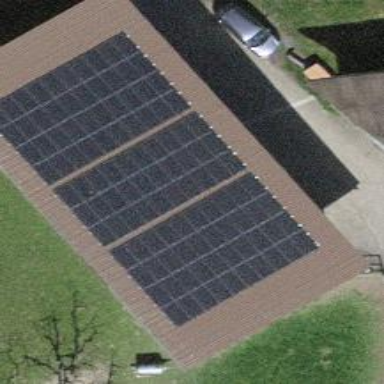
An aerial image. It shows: Solar power generator utilizing photovoltaic technology with solar photovoltaic panels.